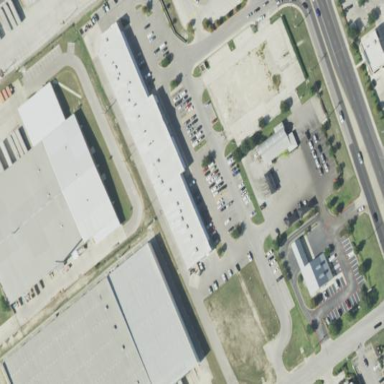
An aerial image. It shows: Retail area.